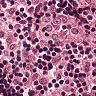
Metastatic tissue present: no